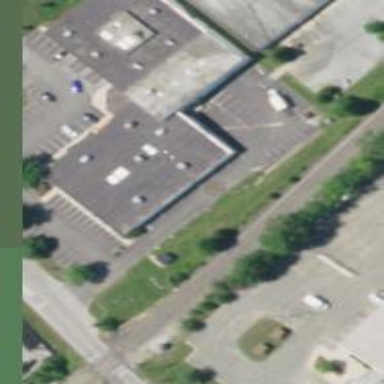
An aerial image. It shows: Commercial building with flat roof.